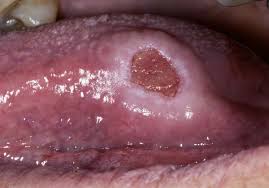
Condition: Mouth Ulcer